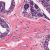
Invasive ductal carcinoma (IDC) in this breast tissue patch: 0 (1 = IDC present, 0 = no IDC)